Aerial crown-view tile of a tropical tree (Barro Colorado Island, Panama), acquired 20250616:
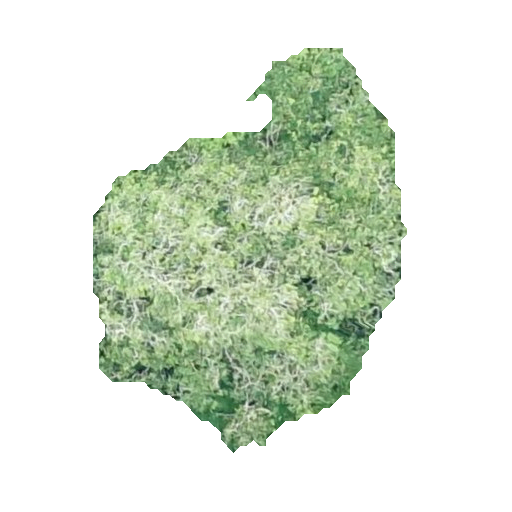
Species: Guapira myrtiflora
GBIF accepted scientific name: Guapira myrtiflora
Crown area: 122.033 m²